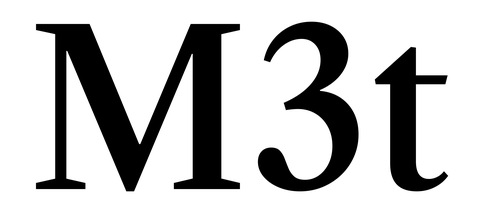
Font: LibreCaslonText_Medium